Aerial crown-view tile of a tropical tree (Barro Colorado Island, Panama), acquired 20250317:
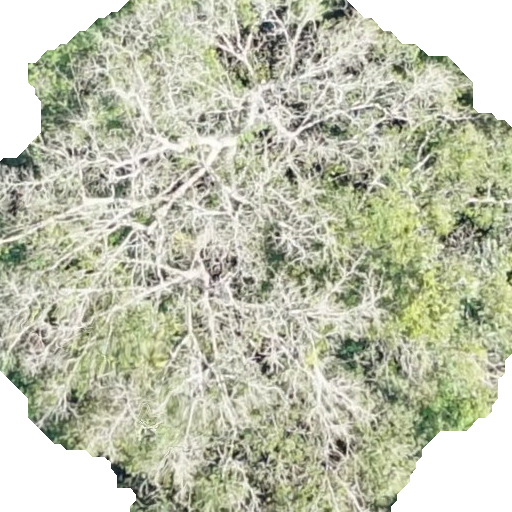
Species: Hura crepitans
GBIF accepted scientific name: Hura crepitans
Crown area: 388.292 m²